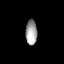
Tissue: prostate
Cell type: Epithelial cells
Senescence score: 0.3461
Nuclear area (px): 281
Mean DAPI intensity: 160.712